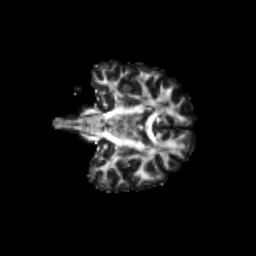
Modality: FA
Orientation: coronal
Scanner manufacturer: siemens
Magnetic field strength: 3 T
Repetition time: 9.2 s
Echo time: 0.084 s